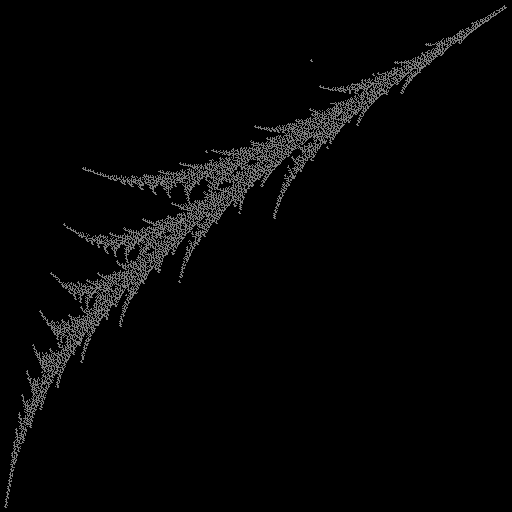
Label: umbrellafern